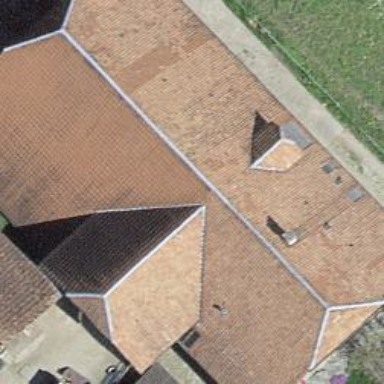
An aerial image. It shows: Farm building.